Question: I have been searching for the exact mappings for for the DB Schema as shown below
As one can see the product_i18n table has two composite foreign keys (product_id and locale_id).
Now once the product and locale entities are finished, I wanted to insert the data (name and description) into the product_i18n table.
Is there an example which is similar to this type of mapping using Doctrine 2. Or in case if some one can give a brief overview how to approach this type of mapping, then your information is appreciated.
P.S. In case if one requires more information regarding this, then please dont hesitate to ask.
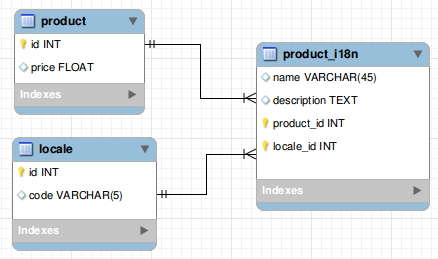
Answer: Doctrine 2 supports composite keys natively
'''
/**
* @Entity
*/
class ProductI18N
{
/** @Id @Column(type="string") */
private $product;
/** @Id @Column(type="string") */
private $locale
public function __construct($product, $locale)
{
$this->product= $product;
$this->locale= $locale;
}
'''
Always keep in mind that the composite key MUST be setted before persist the model:
'''
$productI18N = new ProductI18N("Guanabana", "CR");
$em->persist($productI18N );
$em->flush();
'''
For more information about you can see the documentation:
<URL>